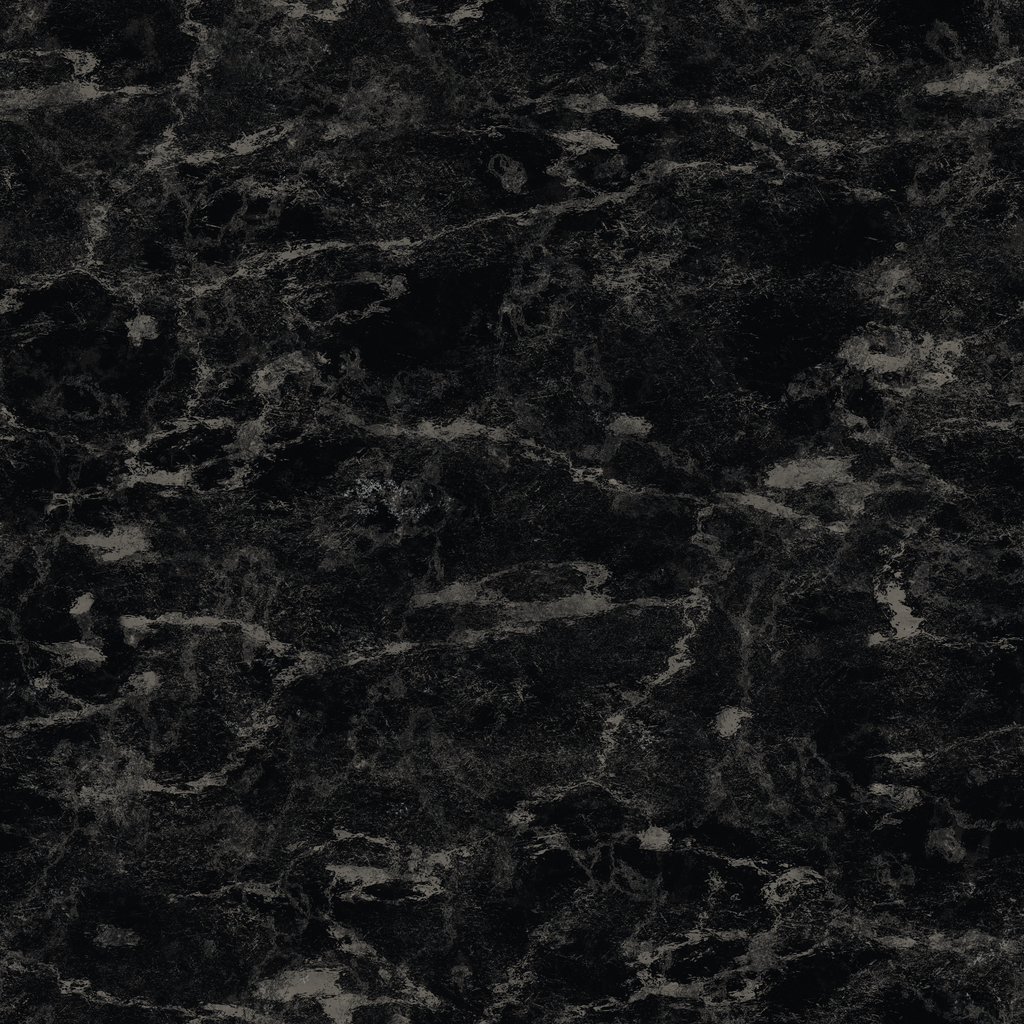
Texture map type: Color